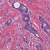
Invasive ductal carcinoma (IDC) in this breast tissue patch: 1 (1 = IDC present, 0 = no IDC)